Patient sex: F
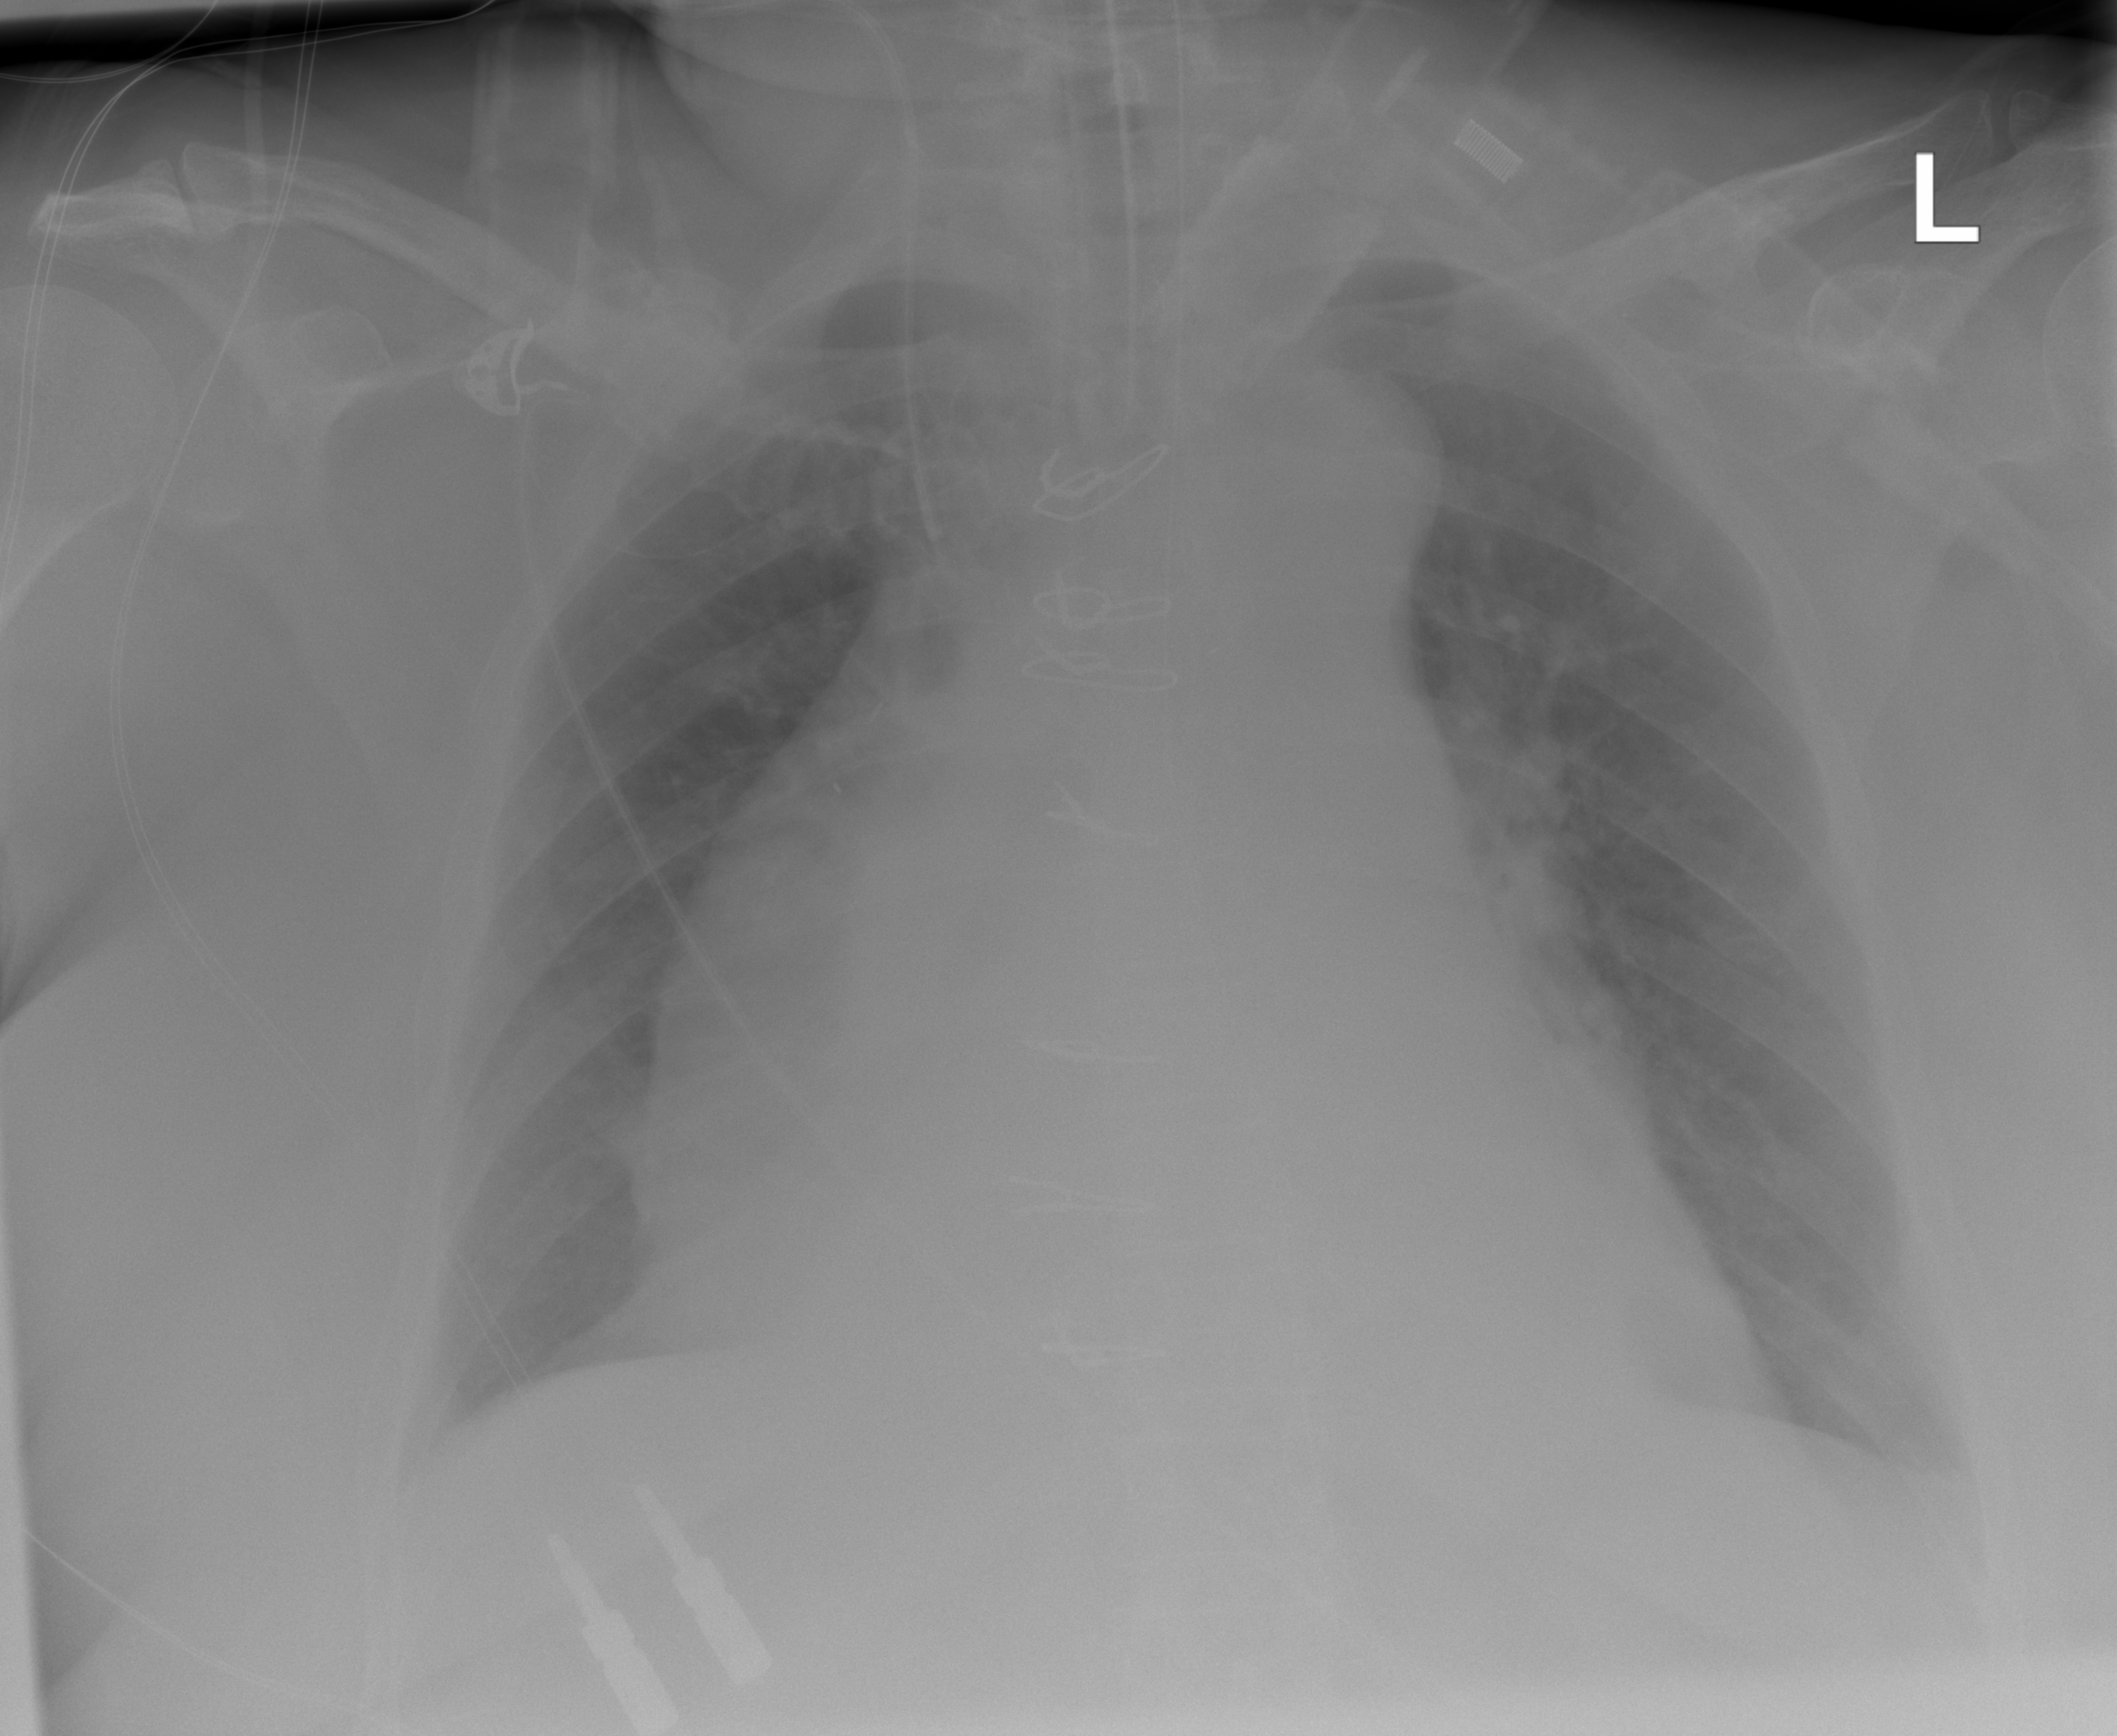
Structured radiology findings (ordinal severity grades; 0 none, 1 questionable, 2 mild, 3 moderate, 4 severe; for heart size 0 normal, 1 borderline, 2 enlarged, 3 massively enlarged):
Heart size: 2
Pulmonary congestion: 2
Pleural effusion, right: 0
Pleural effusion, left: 0
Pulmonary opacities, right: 0
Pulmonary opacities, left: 0
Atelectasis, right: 0
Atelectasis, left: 0